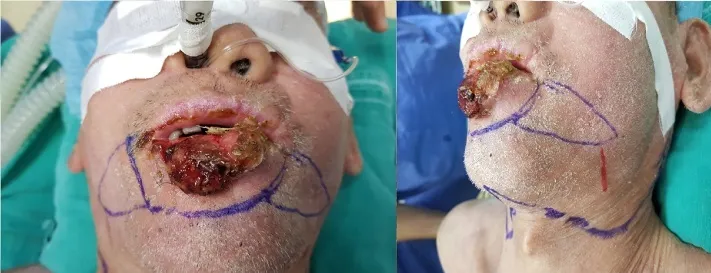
A 3 x 4 cm, raised, ulcerous, and bleeding tumor, developing in the lower lip and expanding to 1/3 external upper lip.
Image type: medical_photograph (other_medical_photograph)